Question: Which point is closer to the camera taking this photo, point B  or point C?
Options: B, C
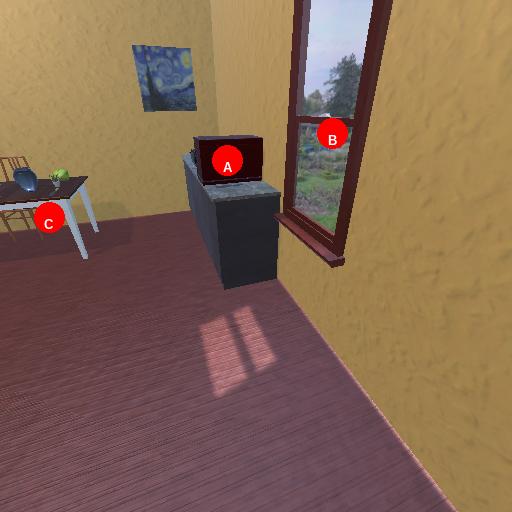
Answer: B